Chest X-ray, PA view. Patient: 48 years old, sex F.
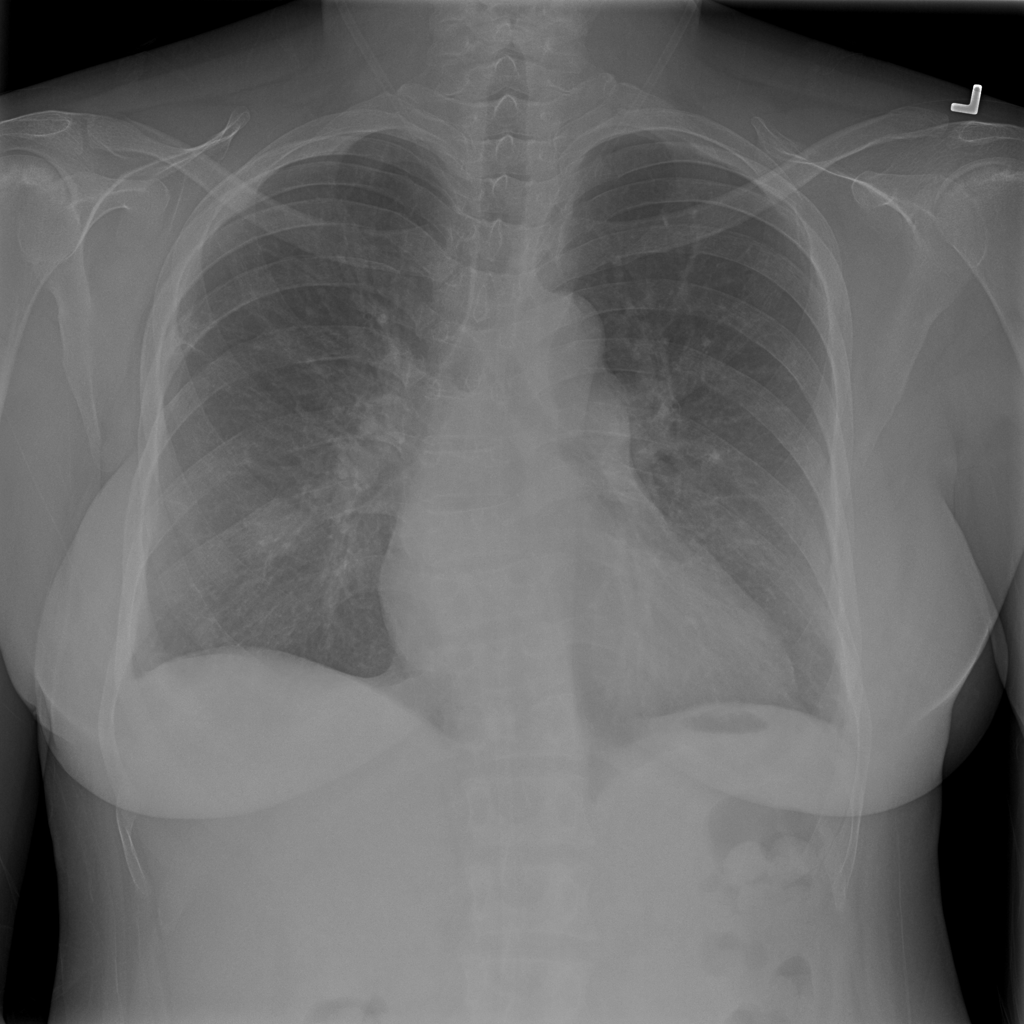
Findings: Atelectasis